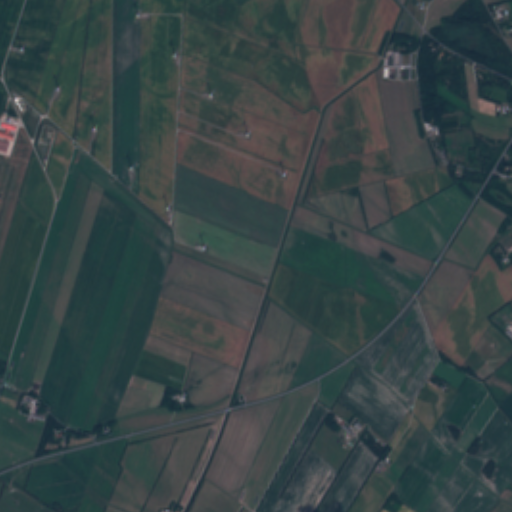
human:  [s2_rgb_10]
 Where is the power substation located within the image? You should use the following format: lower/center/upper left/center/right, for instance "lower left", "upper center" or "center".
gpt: The power substation is located in the upper left of the image.
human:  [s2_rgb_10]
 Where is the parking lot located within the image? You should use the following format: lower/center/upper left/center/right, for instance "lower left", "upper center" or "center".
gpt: There is no parking lot in the image.